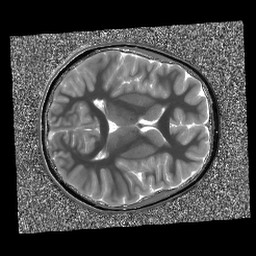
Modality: T1map
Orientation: axial
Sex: female
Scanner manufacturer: siemens
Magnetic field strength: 3 T
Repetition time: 5 s
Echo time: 0.00355 s